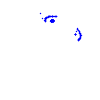
Particle: electron